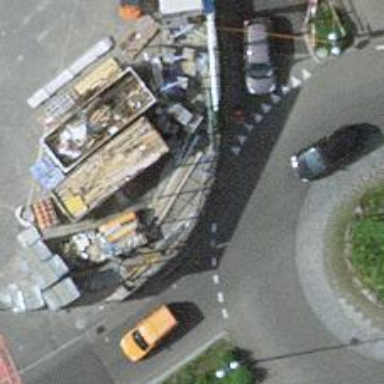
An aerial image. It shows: Secondary road with asphalt surface leading to roundabout junction.